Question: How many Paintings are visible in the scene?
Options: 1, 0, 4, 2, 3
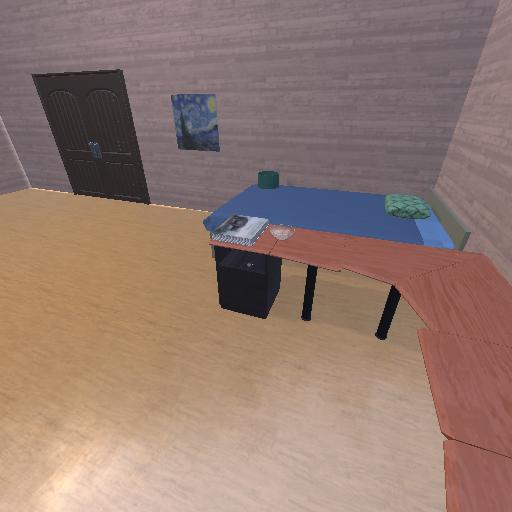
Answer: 1